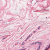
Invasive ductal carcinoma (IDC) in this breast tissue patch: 0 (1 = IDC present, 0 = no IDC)